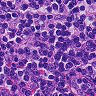
Metastatic tissue present: no